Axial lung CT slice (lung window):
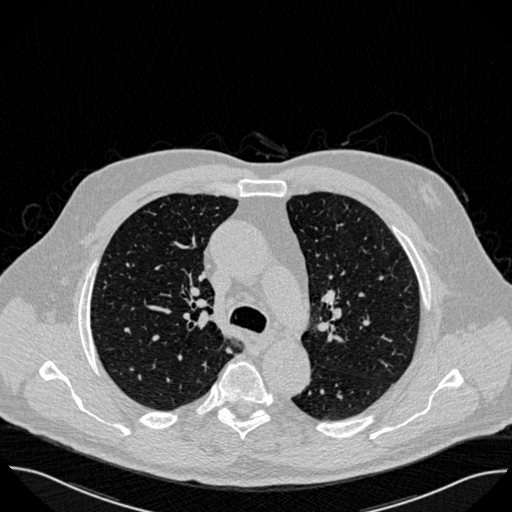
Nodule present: yes
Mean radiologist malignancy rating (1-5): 2.5